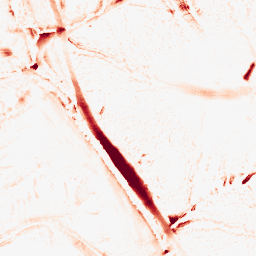
Category: morphological
Decomposition family: morphological_diamond
Decomposition parameters: operation: opening
radius: 10
Upsampling method: quadratic
Upsampling parameters: scale: 4
Upsampling scale: 4